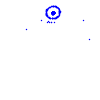
Particle: pion